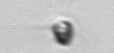
Label: Pyramimonas